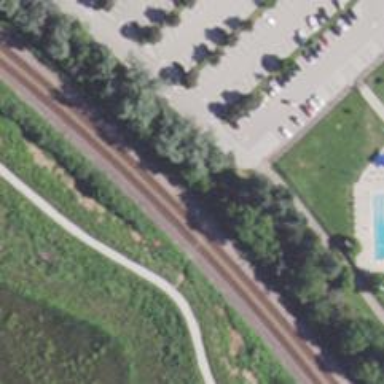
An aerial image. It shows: Crossing for the railway.